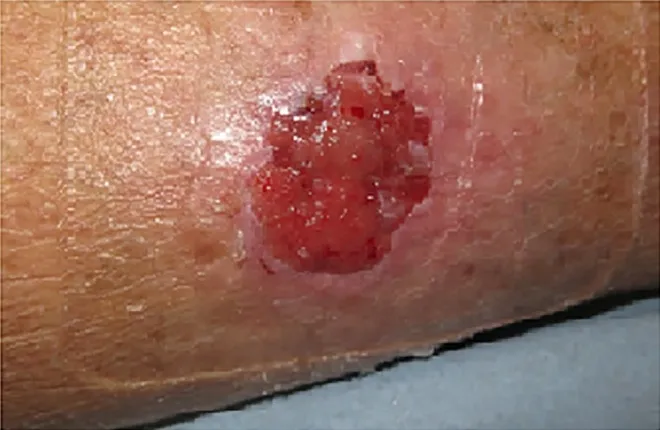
Non-healing wound on the right lower limb approximately 4 cm in diameter.
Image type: medical_photograph (skin_photograph)